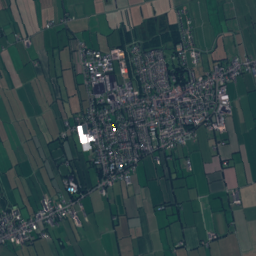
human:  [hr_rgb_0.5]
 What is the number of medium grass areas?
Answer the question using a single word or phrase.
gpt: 57

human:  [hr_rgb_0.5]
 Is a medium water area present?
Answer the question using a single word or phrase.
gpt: yes

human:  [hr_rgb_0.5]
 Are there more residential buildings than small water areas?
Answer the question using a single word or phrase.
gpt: yes

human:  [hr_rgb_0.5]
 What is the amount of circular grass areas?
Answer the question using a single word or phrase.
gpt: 3

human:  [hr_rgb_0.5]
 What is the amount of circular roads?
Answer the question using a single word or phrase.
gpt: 0

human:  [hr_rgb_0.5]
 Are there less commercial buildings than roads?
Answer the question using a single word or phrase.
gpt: yes

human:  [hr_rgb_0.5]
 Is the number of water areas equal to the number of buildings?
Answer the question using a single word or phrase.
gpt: no

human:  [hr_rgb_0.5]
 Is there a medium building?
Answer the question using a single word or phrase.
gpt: yes

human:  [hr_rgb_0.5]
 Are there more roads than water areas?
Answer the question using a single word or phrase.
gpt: yes

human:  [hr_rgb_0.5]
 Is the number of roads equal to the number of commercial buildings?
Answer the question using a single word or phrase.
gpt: no

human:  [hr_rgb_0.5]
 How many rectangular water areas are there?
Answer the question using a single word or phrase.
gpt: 8

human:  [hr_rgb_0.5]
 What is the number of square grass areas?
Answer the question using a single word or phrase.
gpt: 3

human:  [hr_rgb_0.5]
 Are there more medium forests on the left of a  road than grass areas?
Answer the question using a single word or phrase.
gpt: no

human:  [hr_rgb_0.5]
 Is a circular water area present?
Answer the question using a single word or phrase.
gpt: yes

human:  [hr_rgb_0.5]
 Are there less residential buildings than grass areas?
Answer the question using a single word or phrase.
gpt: no

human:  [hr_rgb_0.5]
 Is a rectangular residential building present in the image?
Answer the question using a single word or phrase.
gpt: yes

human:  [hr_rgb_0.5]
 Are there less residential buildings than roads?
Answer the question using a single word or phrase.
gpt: no

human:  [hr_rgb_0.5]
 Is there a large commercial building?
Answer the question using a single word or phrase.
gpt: yes

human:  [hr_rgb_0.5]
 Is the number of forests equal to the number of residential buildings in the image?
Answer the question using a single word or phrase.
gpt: no

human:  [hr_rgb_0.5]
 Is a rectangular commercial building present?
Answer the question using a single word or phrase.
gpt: yes

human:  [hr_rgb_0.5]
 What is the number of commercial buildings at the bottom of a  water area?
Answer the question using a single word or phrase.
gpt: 66

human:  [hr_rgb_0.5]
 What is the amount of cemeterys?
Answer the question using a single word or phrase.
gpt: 3

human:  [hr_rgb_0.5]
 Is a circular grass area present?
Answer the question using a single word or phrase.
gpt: yes

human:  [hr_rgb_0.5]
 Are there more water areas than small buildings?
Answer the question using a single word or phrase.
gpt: no

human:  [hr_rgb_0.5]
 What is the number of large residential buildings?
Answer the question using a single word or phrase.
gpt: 1

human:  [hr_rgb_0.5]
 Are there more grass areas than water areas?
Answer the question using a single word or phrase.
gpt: yes

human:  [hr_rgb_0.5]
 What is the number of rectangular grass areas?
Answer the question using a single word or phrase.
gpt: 30

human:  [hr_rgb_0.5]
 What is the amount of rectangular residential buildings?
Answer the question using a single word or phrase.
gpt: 1436

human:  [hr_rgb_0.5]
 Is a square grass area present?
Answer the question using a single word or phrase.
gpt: yes

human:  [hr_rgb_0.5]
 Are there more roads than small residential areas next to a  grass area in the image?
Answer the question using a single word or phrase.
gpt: yes

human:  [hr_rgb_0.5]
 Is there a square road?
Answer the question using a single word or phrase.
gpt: no

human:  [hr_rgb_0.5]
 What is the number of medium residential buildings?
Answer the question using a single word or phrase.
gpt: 15

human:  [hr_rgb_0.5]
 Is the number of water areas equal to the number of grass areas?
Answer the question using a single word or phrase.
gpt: no

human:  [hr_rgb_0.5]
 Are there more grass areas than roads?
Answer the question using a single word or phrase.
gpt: yes

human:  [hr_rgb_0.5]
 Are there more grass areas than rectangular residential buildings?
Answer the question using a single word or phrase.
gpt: no

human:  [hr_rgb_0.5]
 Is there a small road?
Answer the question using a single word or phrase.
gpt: yes